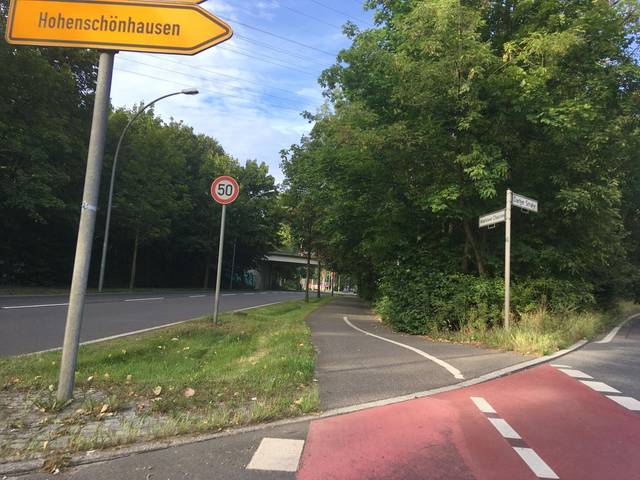
Region: Germany
Coordinates: 52.568, 13.476